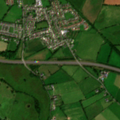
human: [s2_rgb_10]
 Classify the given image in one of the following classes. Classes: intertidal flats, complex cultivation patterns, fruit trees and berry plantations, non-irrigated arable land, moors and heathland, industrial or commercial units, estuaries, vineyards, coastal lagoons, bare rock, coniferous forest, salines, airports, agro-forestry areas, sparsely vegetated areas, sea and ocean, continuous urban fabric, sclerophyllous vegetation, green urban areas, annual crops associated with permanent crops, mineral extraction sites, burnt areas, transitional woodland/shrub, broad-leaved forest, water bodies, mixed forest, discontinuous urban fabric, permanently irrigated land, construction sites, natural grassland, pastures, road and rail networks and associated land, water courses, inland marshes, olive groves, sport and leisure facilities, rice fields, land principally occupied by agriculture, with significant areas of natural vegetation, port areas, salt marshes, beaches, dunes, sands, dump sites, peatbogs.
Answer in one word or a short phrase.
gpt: discontinuous urban fabric, non-irrigated arable land, pastures, land principally occupied by agriculture, with significant areas of natural vegetation